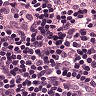
Metastatic tissue present: no